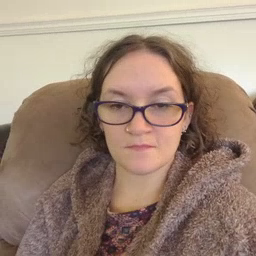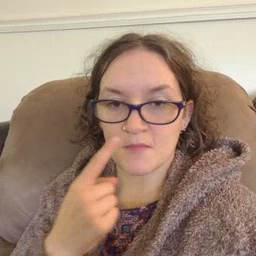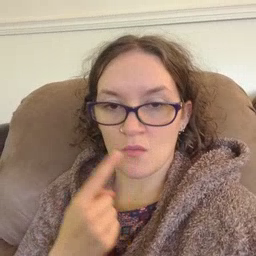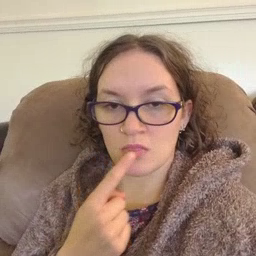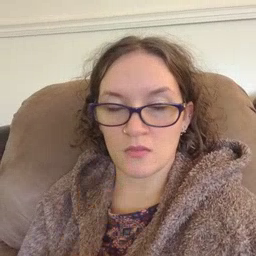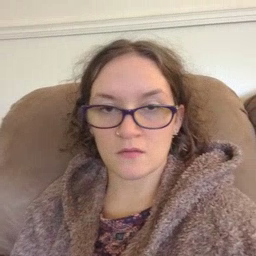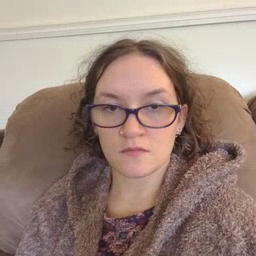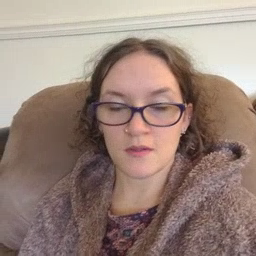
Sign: mouth